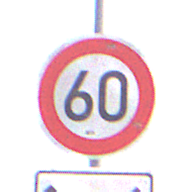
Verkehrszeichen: Geschwindigkeit60
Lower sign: LaengeEinerStrecke2
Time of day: SunriseSunset
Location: Outdoor (Nature)
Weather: PartlyCloudy
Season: NotSpecified
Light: Natural